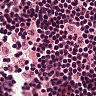
Metastatic tissue present: no